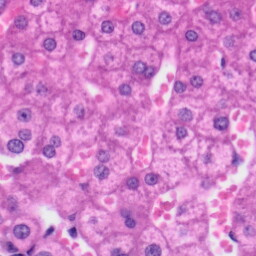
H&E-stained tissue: Liver